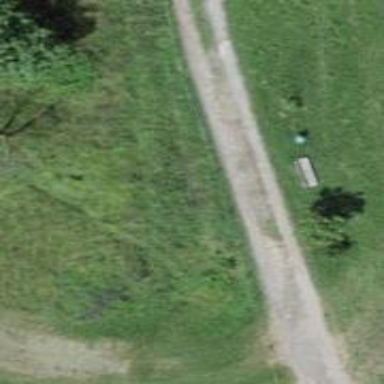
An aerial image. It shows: Bench.